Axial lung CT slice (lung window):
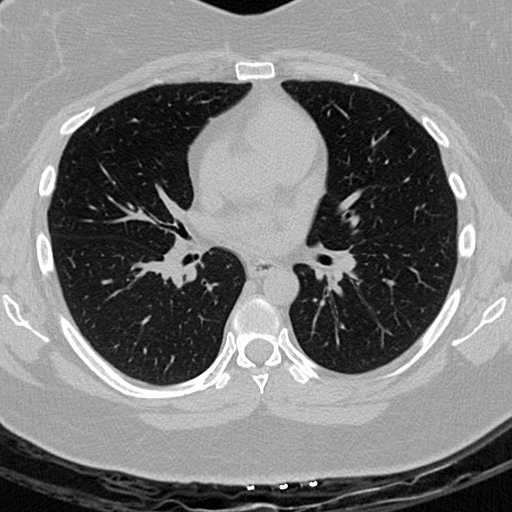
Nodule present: no